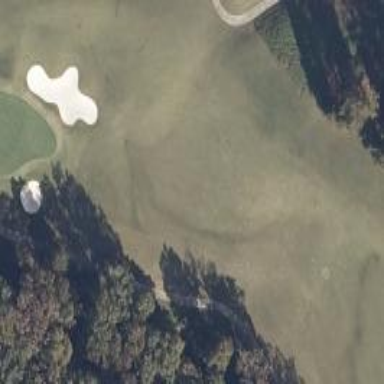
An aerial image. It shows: Grassy area designated as golf fairway.